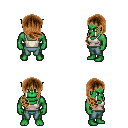
a pixel art fantasy rpg character, male body template, orc, green skin, white pirate shirt, teal pants, brown right-swept hairstyle, four views (front, back, left, right), 2x2 character sprite sheet, small pixel art, hard edges, no anti-aliasing